Interaction volume radius: 10 \u00c5
Interaction volume height: 25 \u00c5
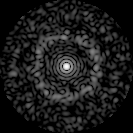
Disorder parameter: 0.8365